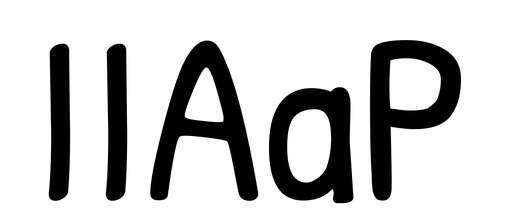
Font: PatrickHand-Regular